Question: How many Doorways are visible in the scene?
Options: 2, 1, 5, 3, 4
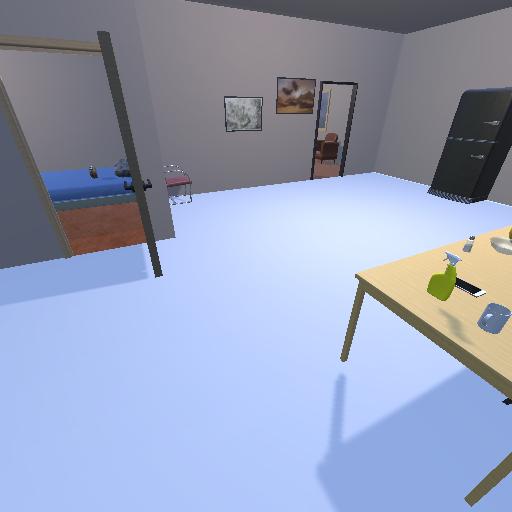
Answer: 2